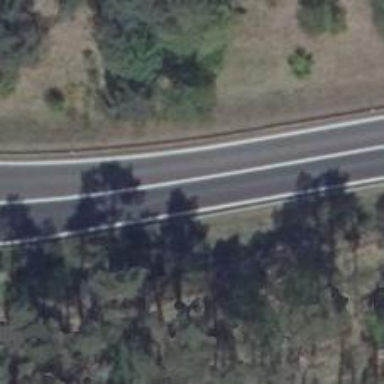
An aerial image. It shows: Asphalt motorway link.